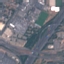
Label: Highway